Question: Is there a way to hide the default play button in ios/android mobile devices for HTML video?
I am using video.js with the following html
'''
<video id="battery_video" class="video-js vjs-default-skin vjs-big-play-centered"
controls preload="auto" width="720" height="480"
poster="/videoLibrary/data/thumbnails/Battery.jpg"
data-setup='{"example_option":true}'>
<source src="/videoLibrary/data/video/Battery.mp4" type='video/mp4' />
</video>
'''
Things look like I want on the desktop browsers but ios/android are dropping a play button in.

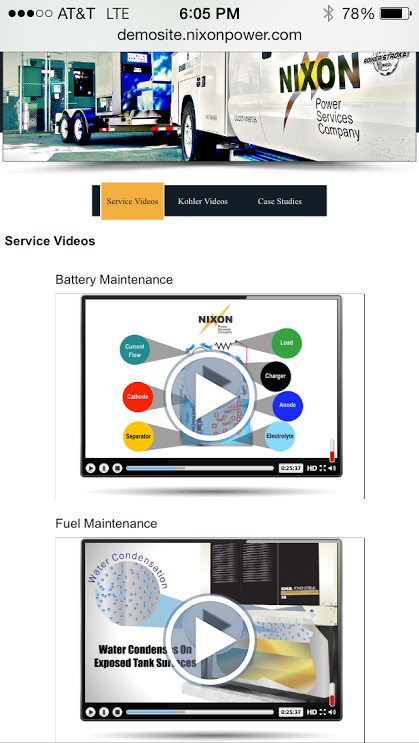
Answer: At this time it doesn't look like there's a way to hide the play button.